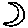
Label: moon